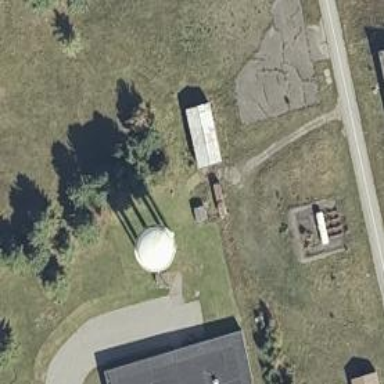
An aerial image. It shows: Water tower that is man-made.